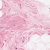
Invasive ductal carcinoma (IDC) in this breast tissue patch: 0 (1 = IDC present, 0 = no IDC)